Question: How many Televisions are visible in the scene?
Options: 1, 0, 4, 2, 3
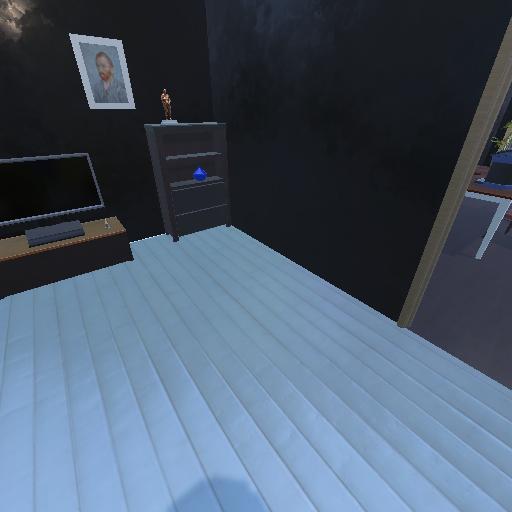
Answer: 1